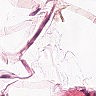
Metastatic tissue present: no